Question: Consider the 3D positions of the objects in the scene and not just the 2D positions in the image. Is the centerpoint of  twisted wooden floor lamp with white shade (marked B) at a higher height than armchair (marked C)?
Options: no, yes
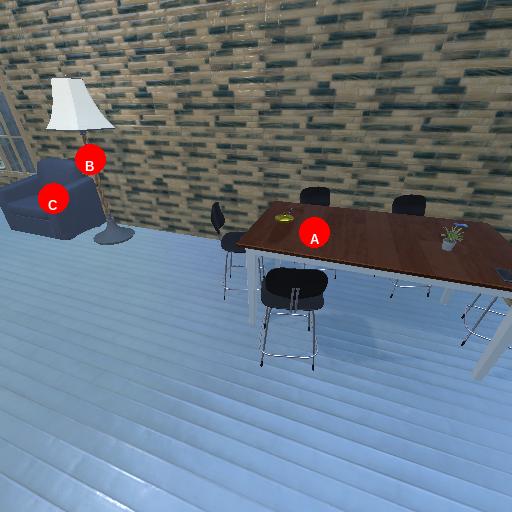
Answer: no